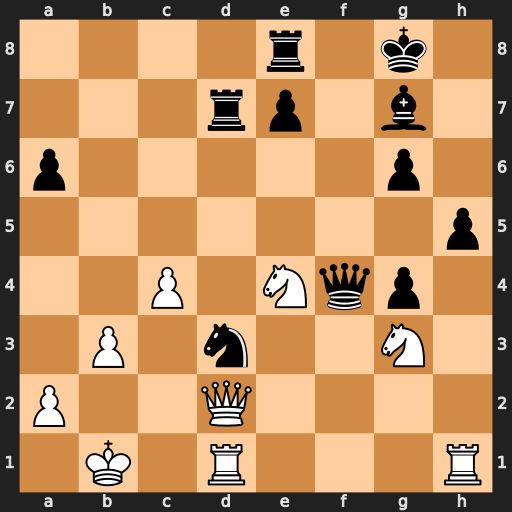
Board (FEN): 4r1k1/3rp1b1/p5p1/7p/2P1Nqp1/1P1n2N1/P2Q4/1K1R3R
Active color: w
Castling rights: -
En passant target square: -
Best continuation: Qxf4 Nxf4 Rxd7